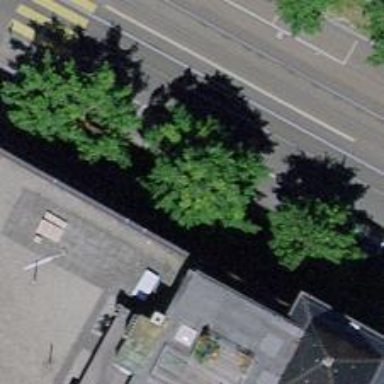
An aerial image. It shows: Beautiful avenue lined with broadleaved trees.